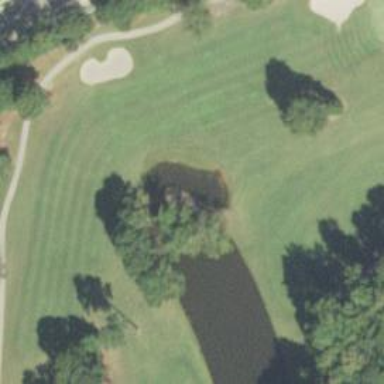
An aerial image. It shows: Grassy area designated as golf fairway.